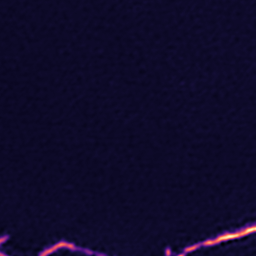
Label: Super-resolution ER image